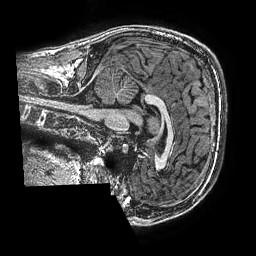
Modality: T1w
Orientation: sagittal
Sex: male
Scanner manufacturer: ge
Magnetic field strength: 3 T
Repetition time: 0.00766 s
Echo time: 0.003476 s